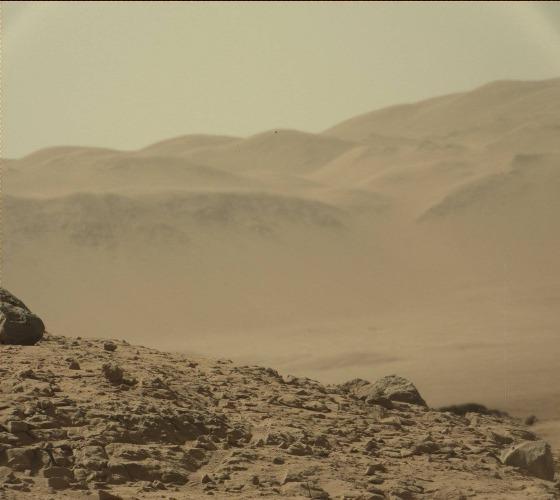
Terrain classes present: Bedrock, Gravel / Sand / Soil, Rock, Sky / Distant Mountains